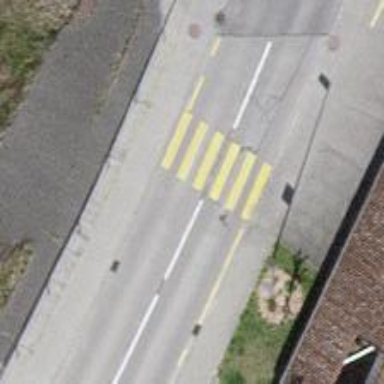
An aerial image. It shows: Uncontrolled crossing on the road.